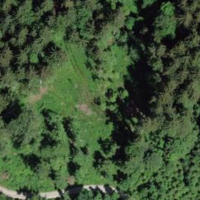
EUNIS habitat code: 43
Species observed at this site:
Galeopsis tetrahit